Current action and preconditions to check: path_clear

Your task: For each precondition in the list above, predict whether it will hold at this action.

Consider the current scene as observed from the mobile robot's camera, and analyze the predicted future states of all dynamic agents (e.g., people, animals, vehicles, or any moving entities) within the NEXT SECOND.

IMPORTANT: Only answer "very likely" if you are absolutely certain—based on strong, clear evidence—that a dynamic agent will violate the precondition in the predicted future state. Do NOT answer "very likely" for unlikely, ambiguous, or low-probability risks.

Ask yourself for each precondition: Is there a high probability, with clear and convincing evidence, that the predicted future states of any dynamic agent will interfere with the predicted future state of the currently executing action within the NEXT SECOND, causing that precondition to fail?

Assess the risk level based on these predictions. Use "likely" or "very likely" if motions create a clear risk of interference.

Use "neutral" or "improbable" if agents are nearby but their predicted paths are clearly diverging or non-conflicting.

Failure Risk Categories: "very improbable", "improbable", "neutral", "likely", "very likely"

Answer Format: Output ONLY the probability_of_failure value from these categories: "very improbable", "improbable", "neutral", "likely", "very likely"

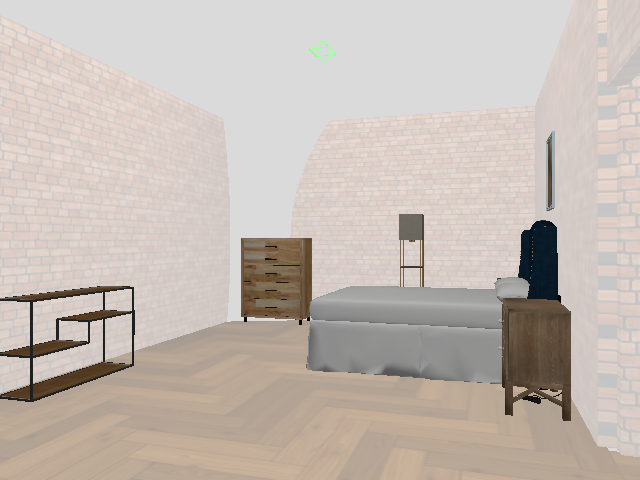

Answer: very improbable